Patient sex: F
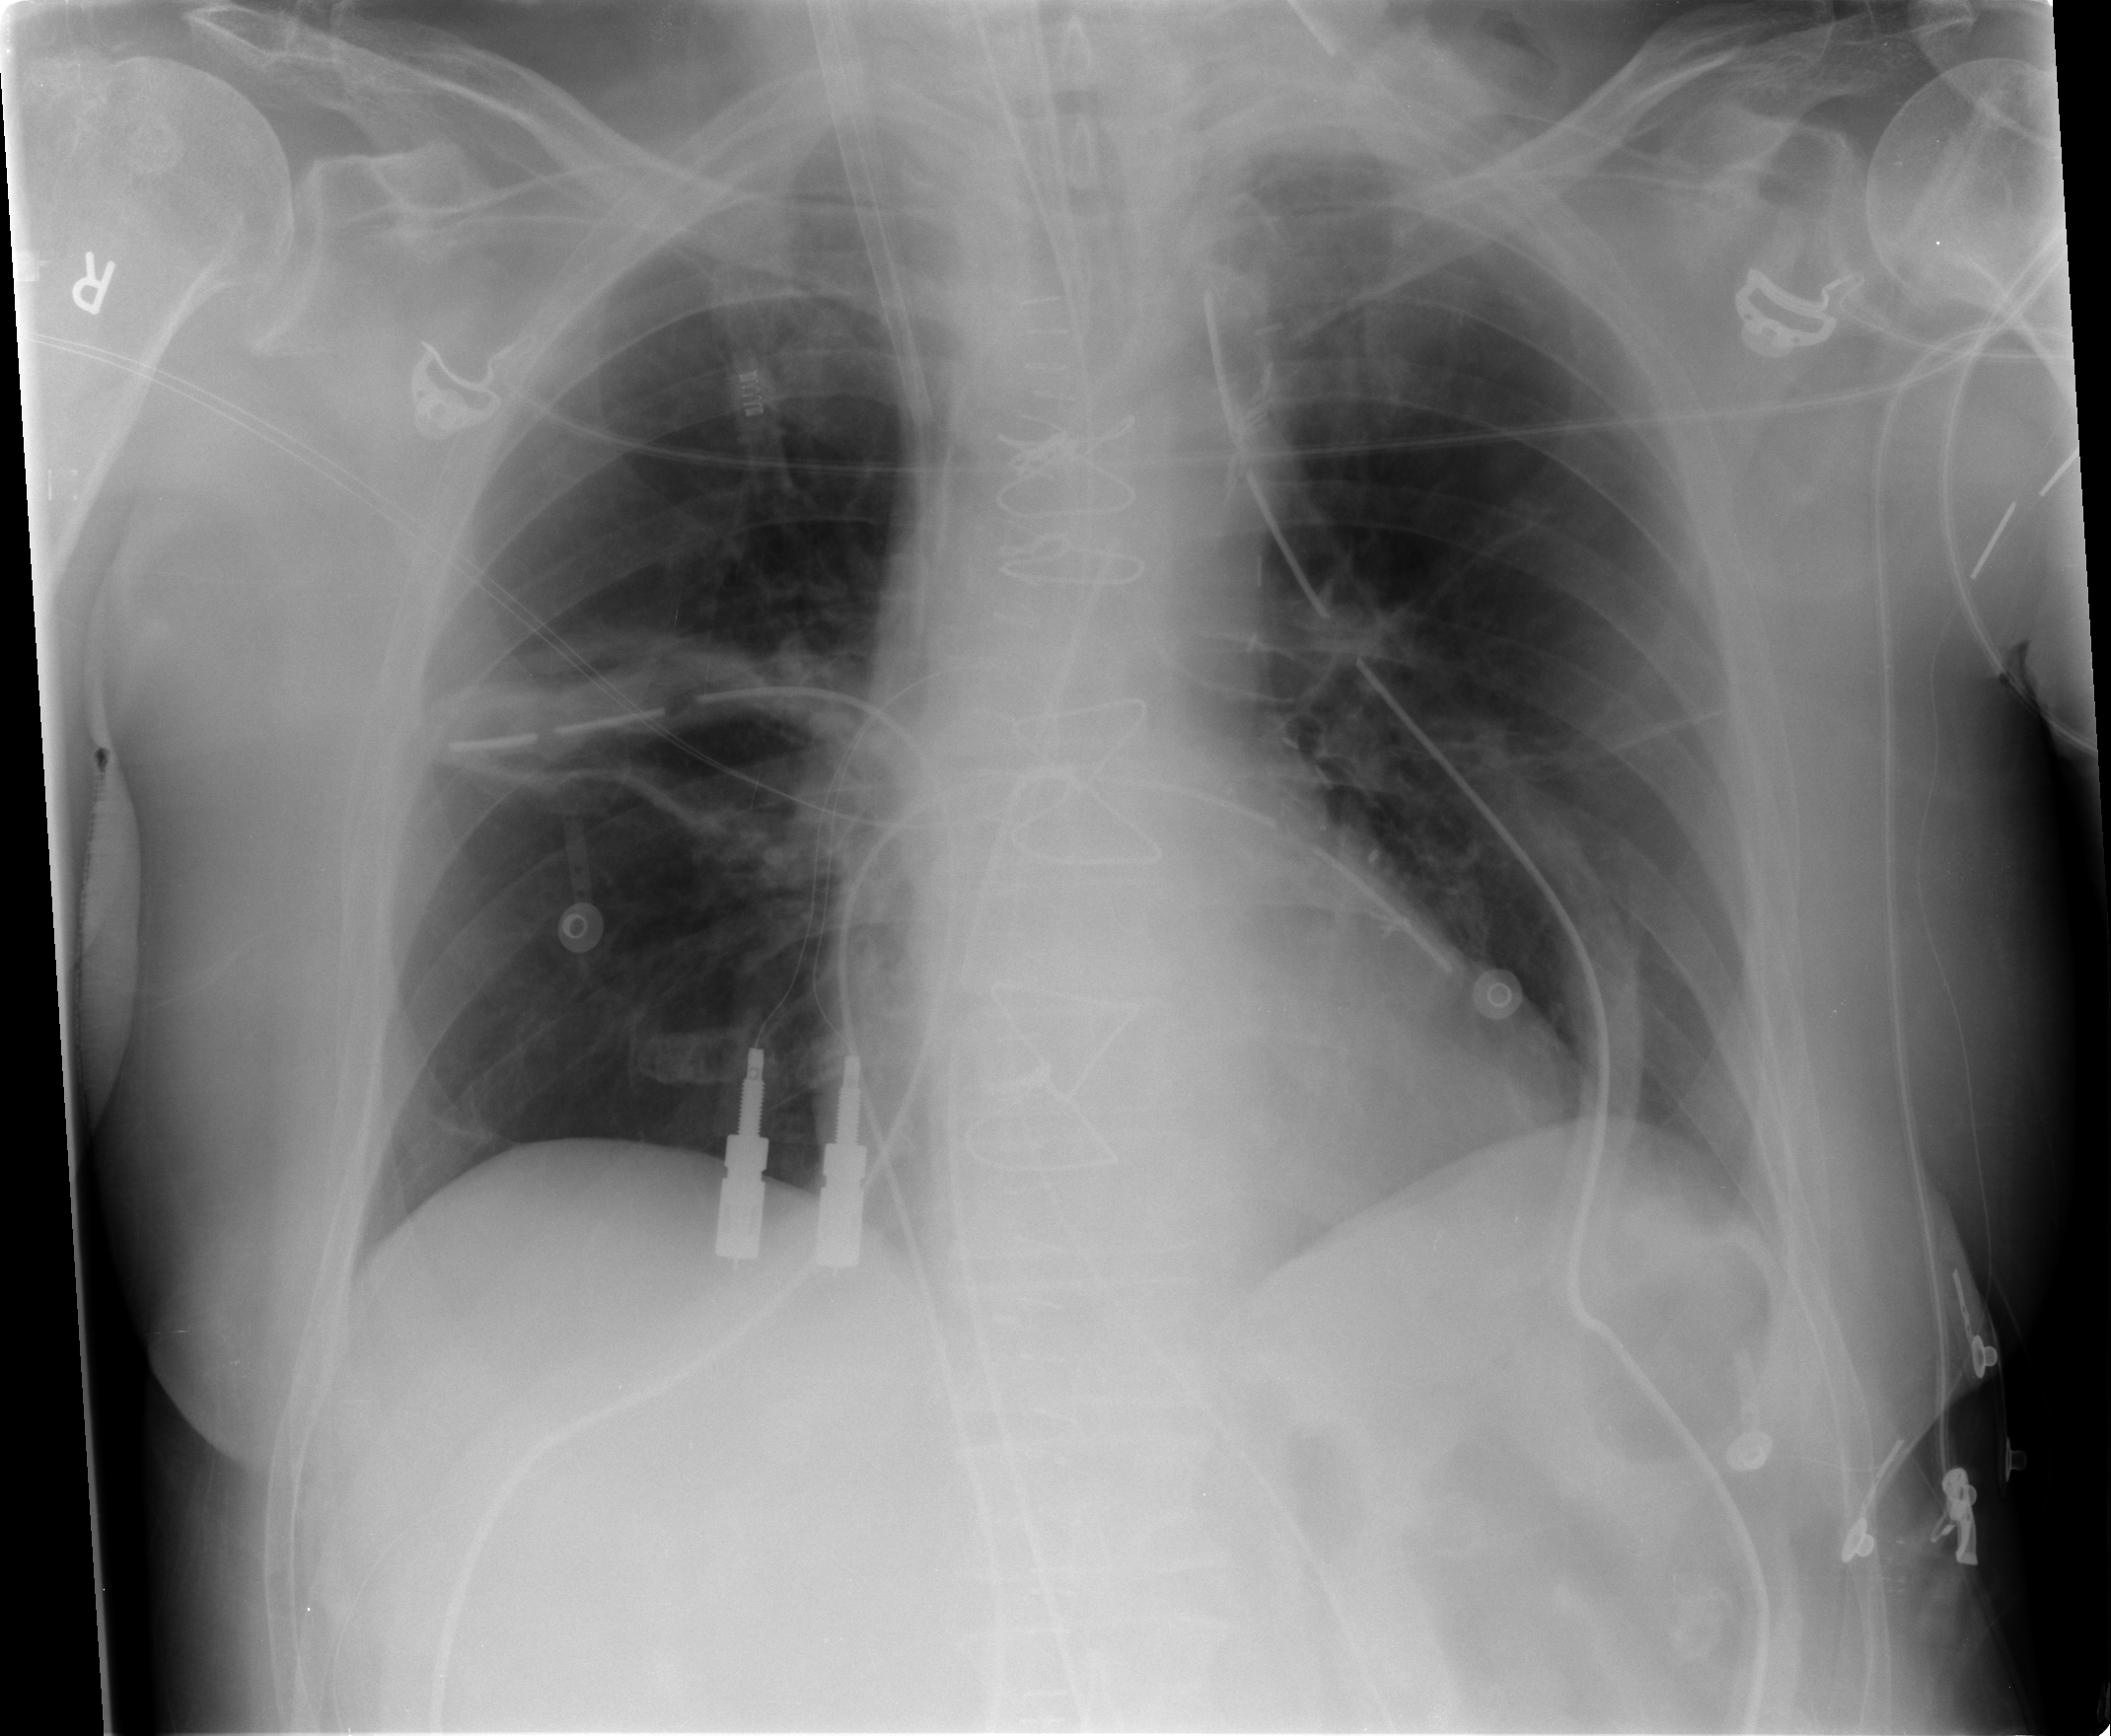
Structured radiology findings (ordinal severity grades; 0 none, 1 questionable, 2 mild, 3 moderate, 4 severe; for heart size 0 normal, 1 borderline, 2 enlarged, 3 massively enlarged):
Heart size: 0
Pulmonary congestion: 0
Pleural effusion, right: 0
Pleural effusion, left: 0
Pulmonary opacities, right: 0
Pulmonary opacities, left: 0
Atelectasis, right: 2
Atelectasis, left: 2